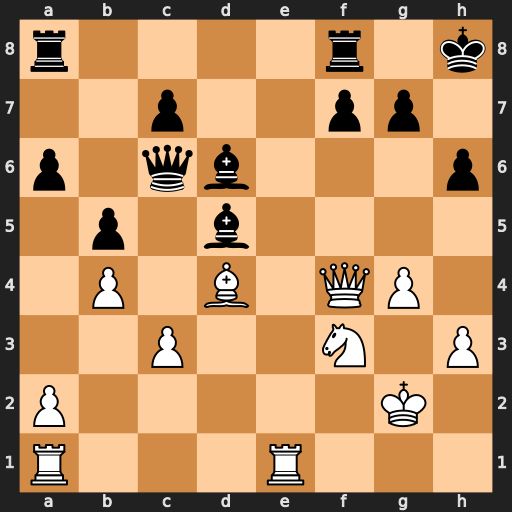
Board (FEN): r4r1k/2p2pp1/p1qb3p/1p1b4/1P1B1QP1/2P2N1P/P5K1/R3R3
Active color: w
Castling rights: -
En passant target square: -
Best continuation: Qxh6+ Kg8 Qxg7#